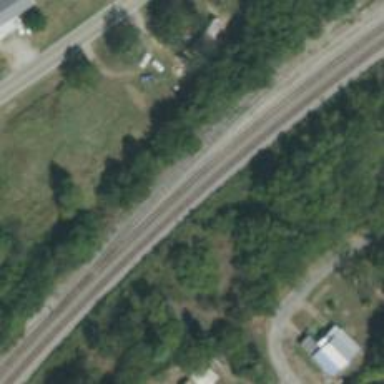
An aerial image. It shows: Railway track.